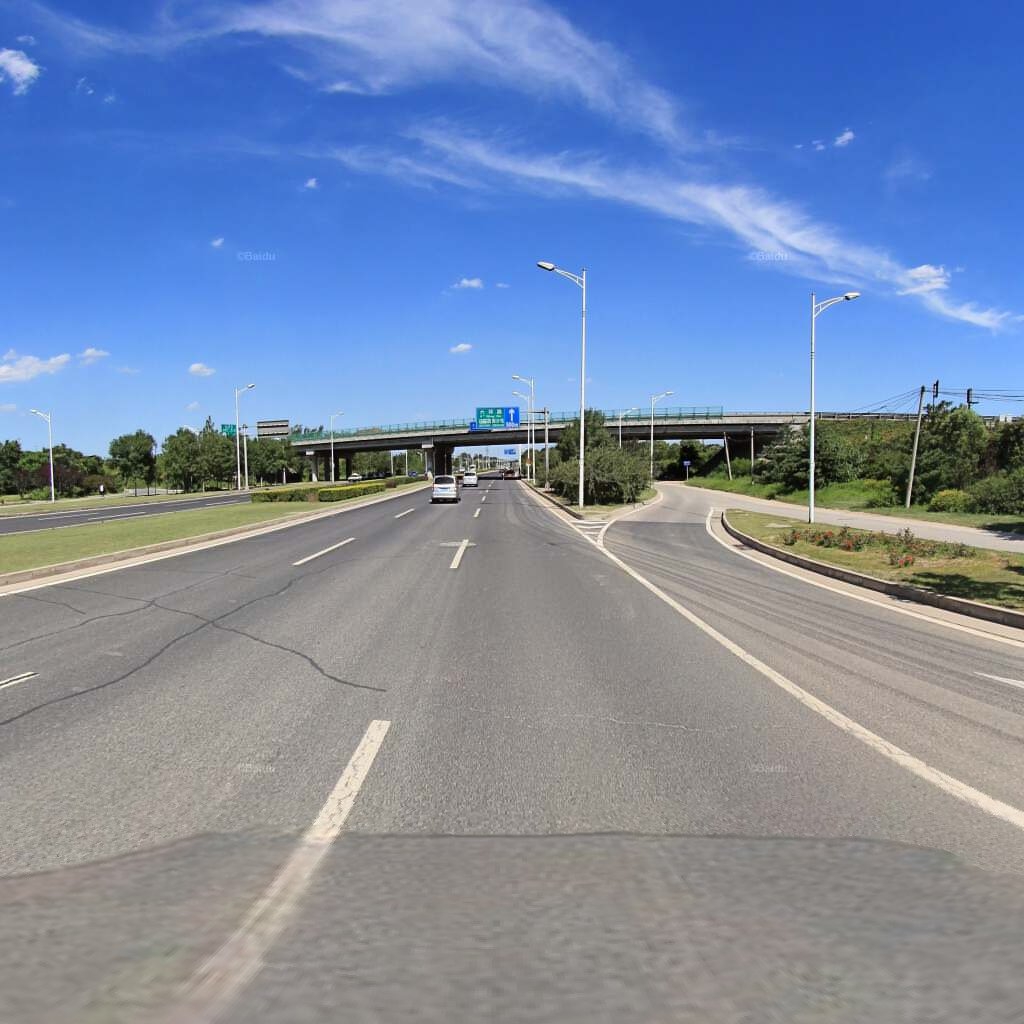
Region: Haidian
Road damage annotations: transverse patch, transverse patch, longitudinal patch, longitudinal patch, longitudinal patch, transverse crack, transverse patch